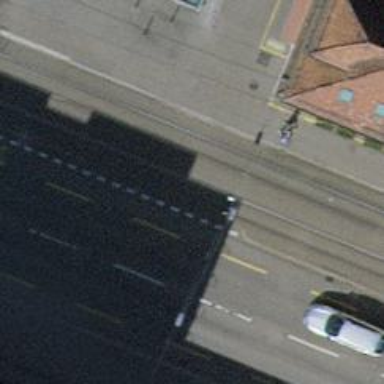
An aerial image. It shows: Service road with asphalt surface and embedded tram rails.